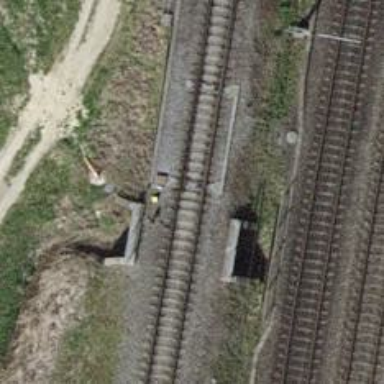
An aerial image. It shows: Railway switch.